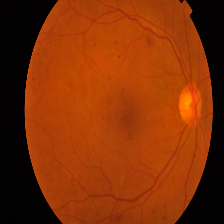
Diabetic retinopathy grade: Proliferative DR